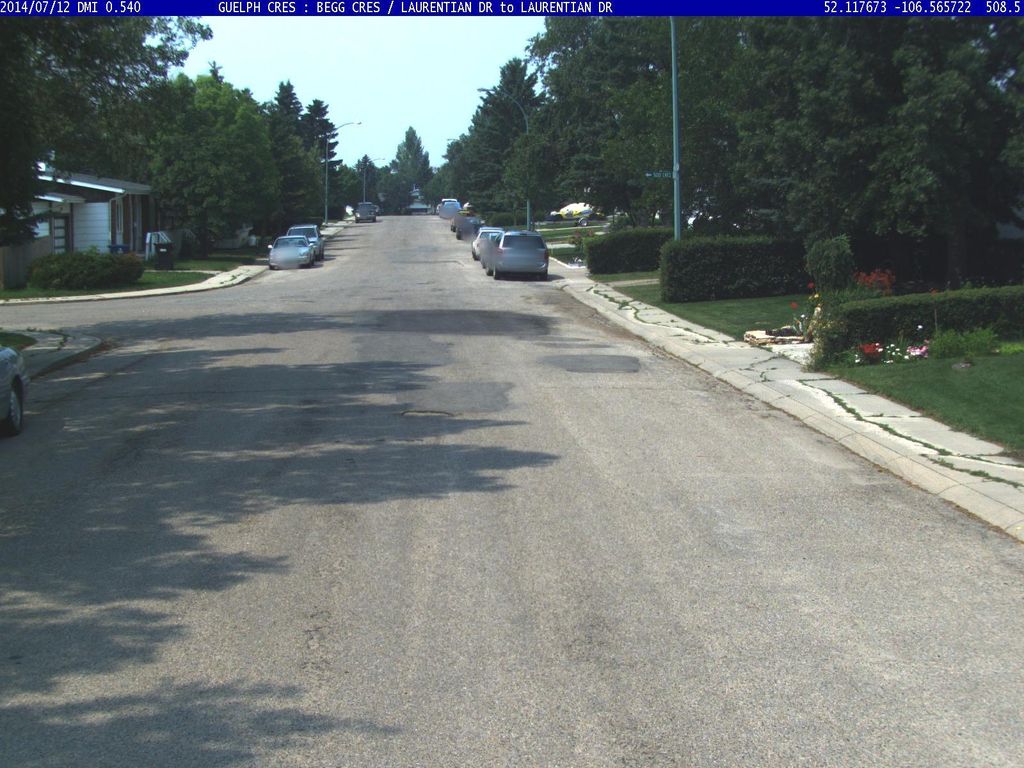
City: saskatoon